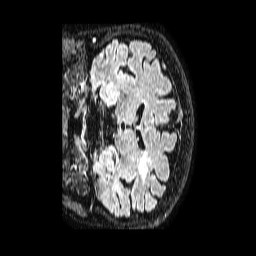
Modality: FLAIR
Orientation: coronal
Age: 61
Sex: female
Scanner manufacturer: philips
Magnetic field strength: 1.5 T
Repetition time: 4.8 s
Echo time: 0.3 s